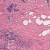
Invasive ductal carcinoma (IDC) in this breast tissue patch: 1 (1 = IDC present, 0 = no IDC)